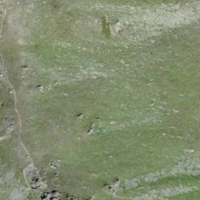
EUNIS habitat code: 31
Species observed at this site:
Aster alpinus
Sempervivum montanum